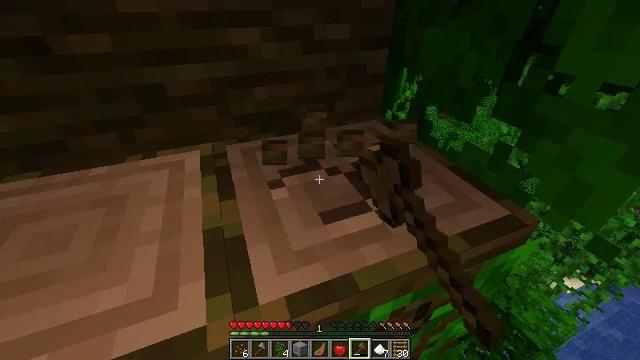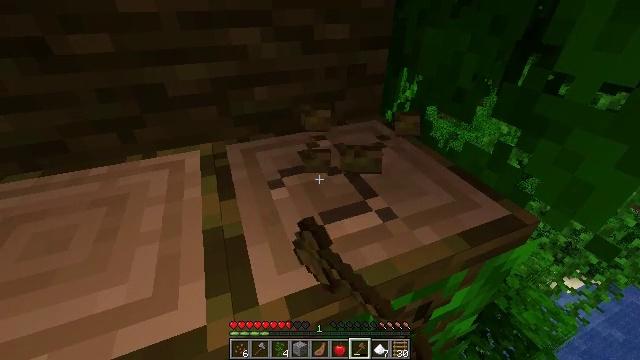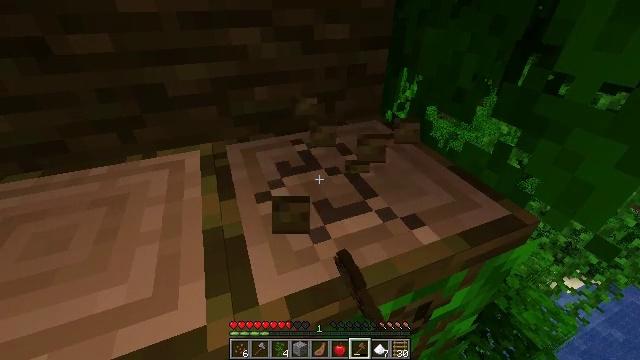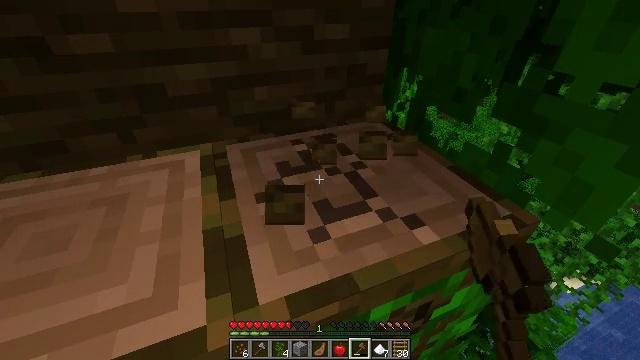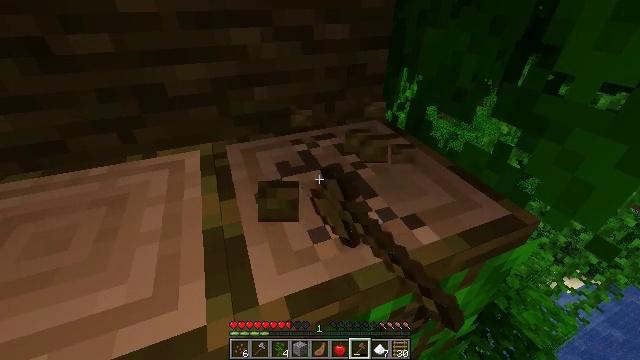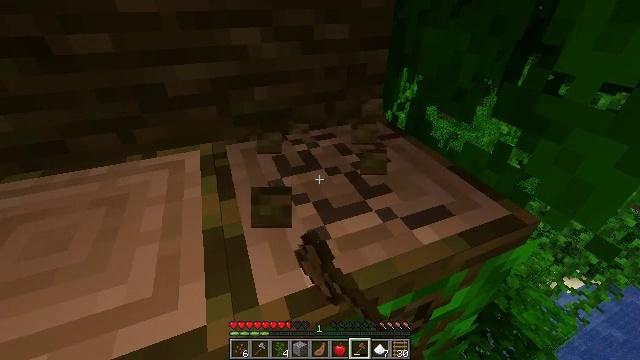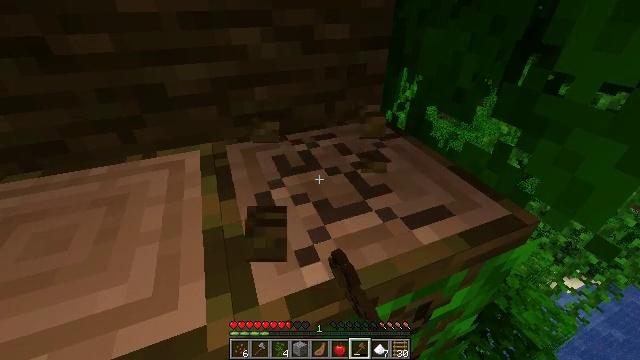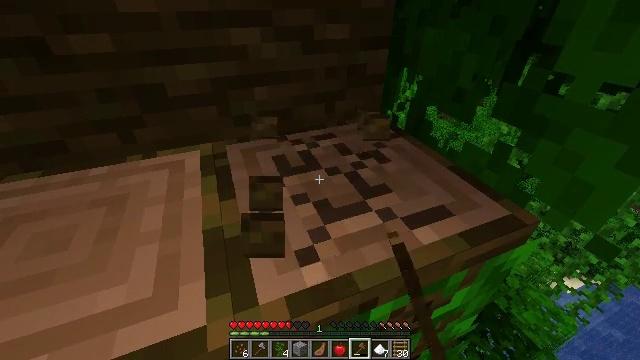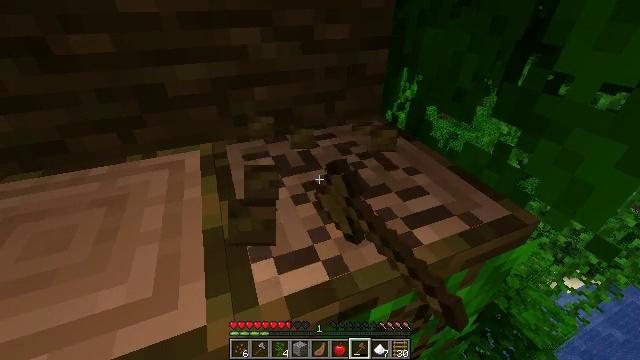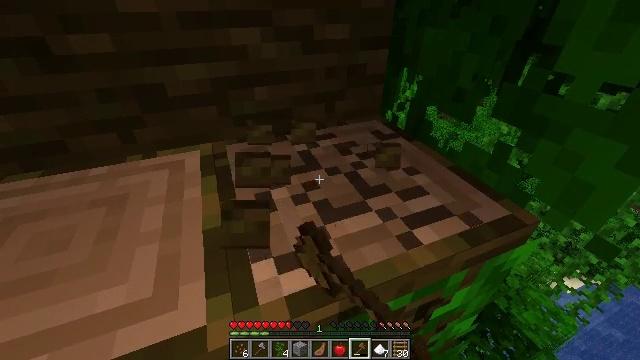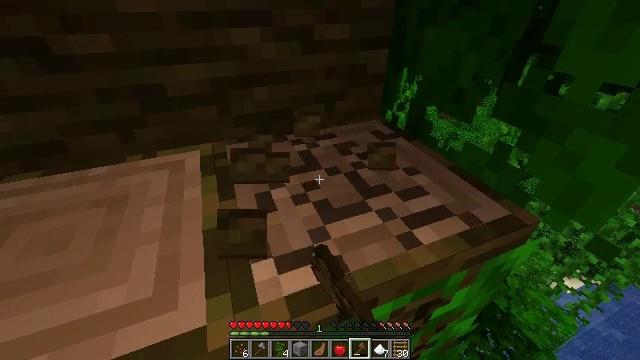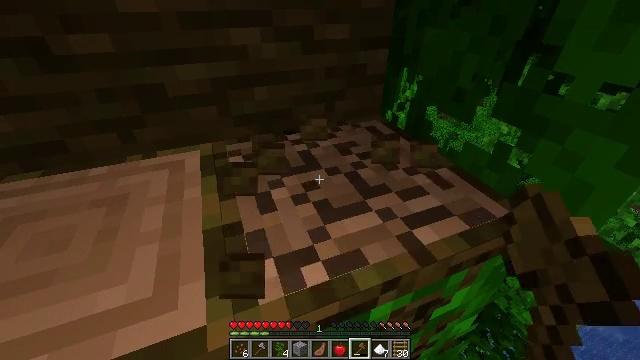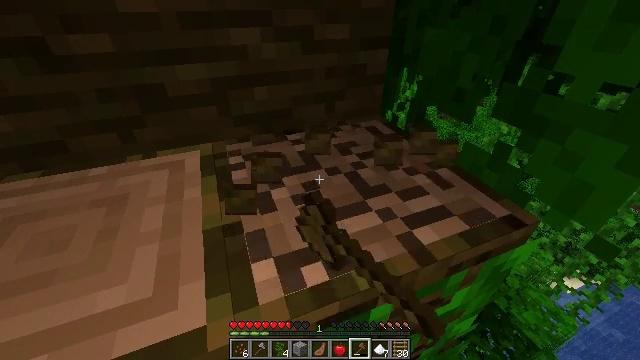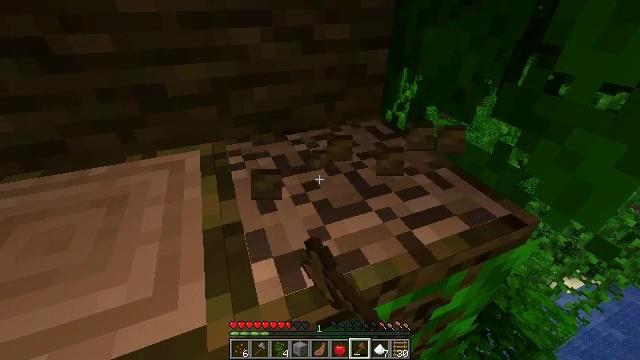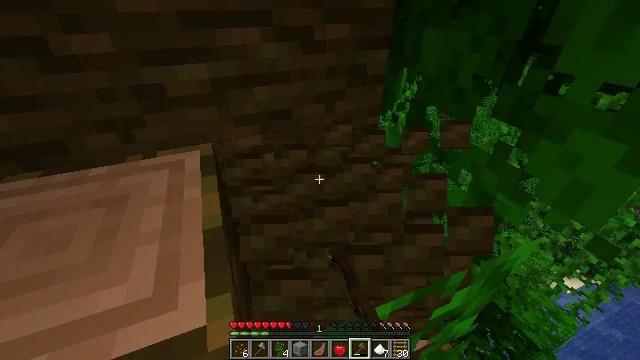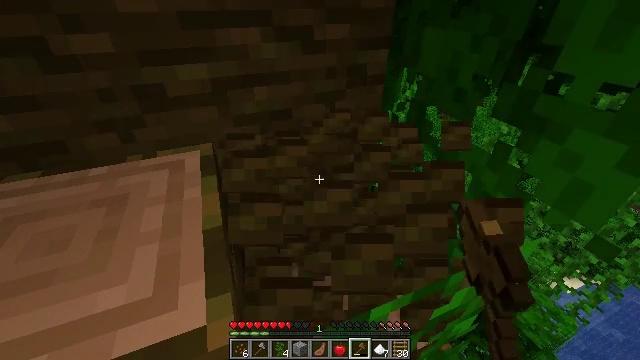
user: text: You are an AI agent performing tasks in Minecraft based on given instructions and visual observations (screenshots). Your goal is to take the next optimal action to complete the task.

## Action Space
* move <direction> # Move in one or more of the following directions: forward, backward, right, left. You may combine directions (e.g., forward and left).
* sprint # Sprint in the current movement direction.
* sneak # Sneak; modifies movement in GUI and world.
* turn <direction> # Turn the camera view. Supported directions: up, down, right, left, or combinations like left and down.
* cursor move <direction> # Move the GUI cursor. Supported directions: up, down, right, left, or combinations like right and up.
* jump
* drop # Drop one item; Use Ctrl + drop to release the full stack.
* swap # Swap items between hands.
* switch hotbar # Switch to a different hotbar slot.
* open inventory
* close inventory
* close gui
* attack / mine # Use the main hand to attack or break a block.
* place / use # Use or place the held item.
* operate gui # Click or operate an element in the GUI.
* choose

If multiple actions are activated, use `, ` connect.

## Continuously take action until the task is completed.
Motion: motion action
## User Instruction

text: Chop down a jungle log from the jungle tree.
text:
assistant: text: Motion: attack / mine
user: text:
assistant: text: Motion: attack / mine
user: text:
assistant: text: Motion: attack / mine
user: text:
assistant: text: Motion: attack / mine
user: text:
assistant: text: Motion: attack / mine
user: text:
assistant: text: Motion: attack / mine
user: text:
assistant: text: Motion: attack / mine
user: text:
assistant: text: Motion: attack / mine
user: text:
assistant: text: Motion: attack / mine
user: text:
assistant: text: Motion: attack / mine
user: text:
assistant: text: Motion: attack / mine
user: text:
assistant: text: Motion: attack / mine
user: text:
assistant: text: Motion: attack / mine
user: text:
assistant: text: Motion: attack / mine
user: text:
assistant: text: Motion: attack / mine
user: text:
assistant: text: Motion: attack / mine
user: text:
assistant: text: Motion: attack / mine
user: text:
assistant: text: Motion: attack / mine
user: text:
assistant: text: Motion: turn left, attack / mine
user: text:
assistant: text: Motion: turn left, attack / mine
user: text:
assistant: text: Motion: turn left and down, attack / mine
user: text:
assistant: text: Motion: turn left and down, attack / mine
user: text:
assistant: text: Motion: turn left, attack / mine
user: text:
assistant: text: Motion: turn left, attack / mine
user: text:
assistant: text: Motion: turn left, attack / mine
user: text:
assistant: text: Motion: attack / mine
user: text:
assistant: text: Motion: attack / mine
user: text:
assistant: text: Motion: attack / mine
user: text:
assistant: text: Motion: attack / mine
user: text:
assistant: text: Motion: attack / mine